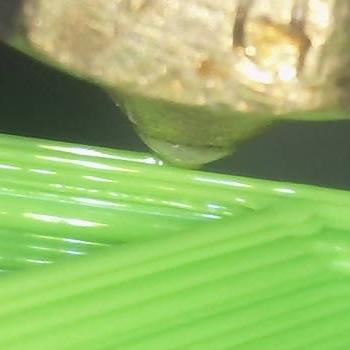
Flow rate: 56%